Question: I have a problem with my C++ application. It was developed on a 32bit pc, on Microsoft Visual Studio 2008, and now I am trying to run it on a 64bit pc.
On my 32bit pc it works fine; on the 64bit pc, Visual Studio does not give any compilation problem, but then on execution gives wrong results.
And I have undestood why.
In the code, I define a variable, of tipe "dag", that is a structure for a direct acyclic graph. By debugging the software, I noticed that, although I declared it, later the software is not able to insert data in it, and the debugger says:
'''
CXX0017: Error: symbol "dags" not found
'''
Here's my code:
'''
Dag<int64_t>* dags = new Dag<int64_t>();
dags = getDagsFromRequest2(request, dags);
'''
The very strange thing is that, if I follow the flow inside getDagsFromRequest2() function, I can clearly see that dags variable is full of data: on "quickwatch", it shows 2342 nodes inside it. But when I come back from getDagsFromRequest2() function to this part of the code, debugger says "CXX0017: Error: symbol "dags" not found". How is it possible?
You can also see this screenshot from my Visual Studio debug set.

What could be the problem?
Thanks a lot
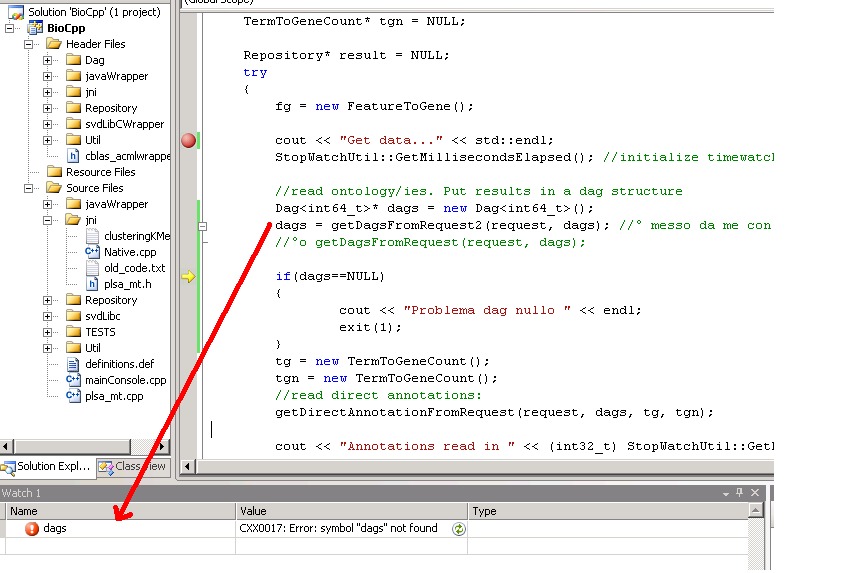
Answer: There are a few possibilities to consider:
1. Running in Release builds. Switch to a Debug build.
2. Using a Debug build that has optimizations enabled and/or debug information disabled. Disable the optimizations and enable the debug information (look in another project for the relevant settings).
3. A corrupt build of some sort. Clean and rebuild the entire solution.
4. Memory corruption which is preventing the debugger from displaying the variable. Ensure that no memory issues exist with a tool like Valgrind.
5. A VS bug. This report for VS2010 seems to suggest a known bug with similar characteristics for example. Ensure all patches and hotfixes for VS2008 are installed.